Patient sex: M
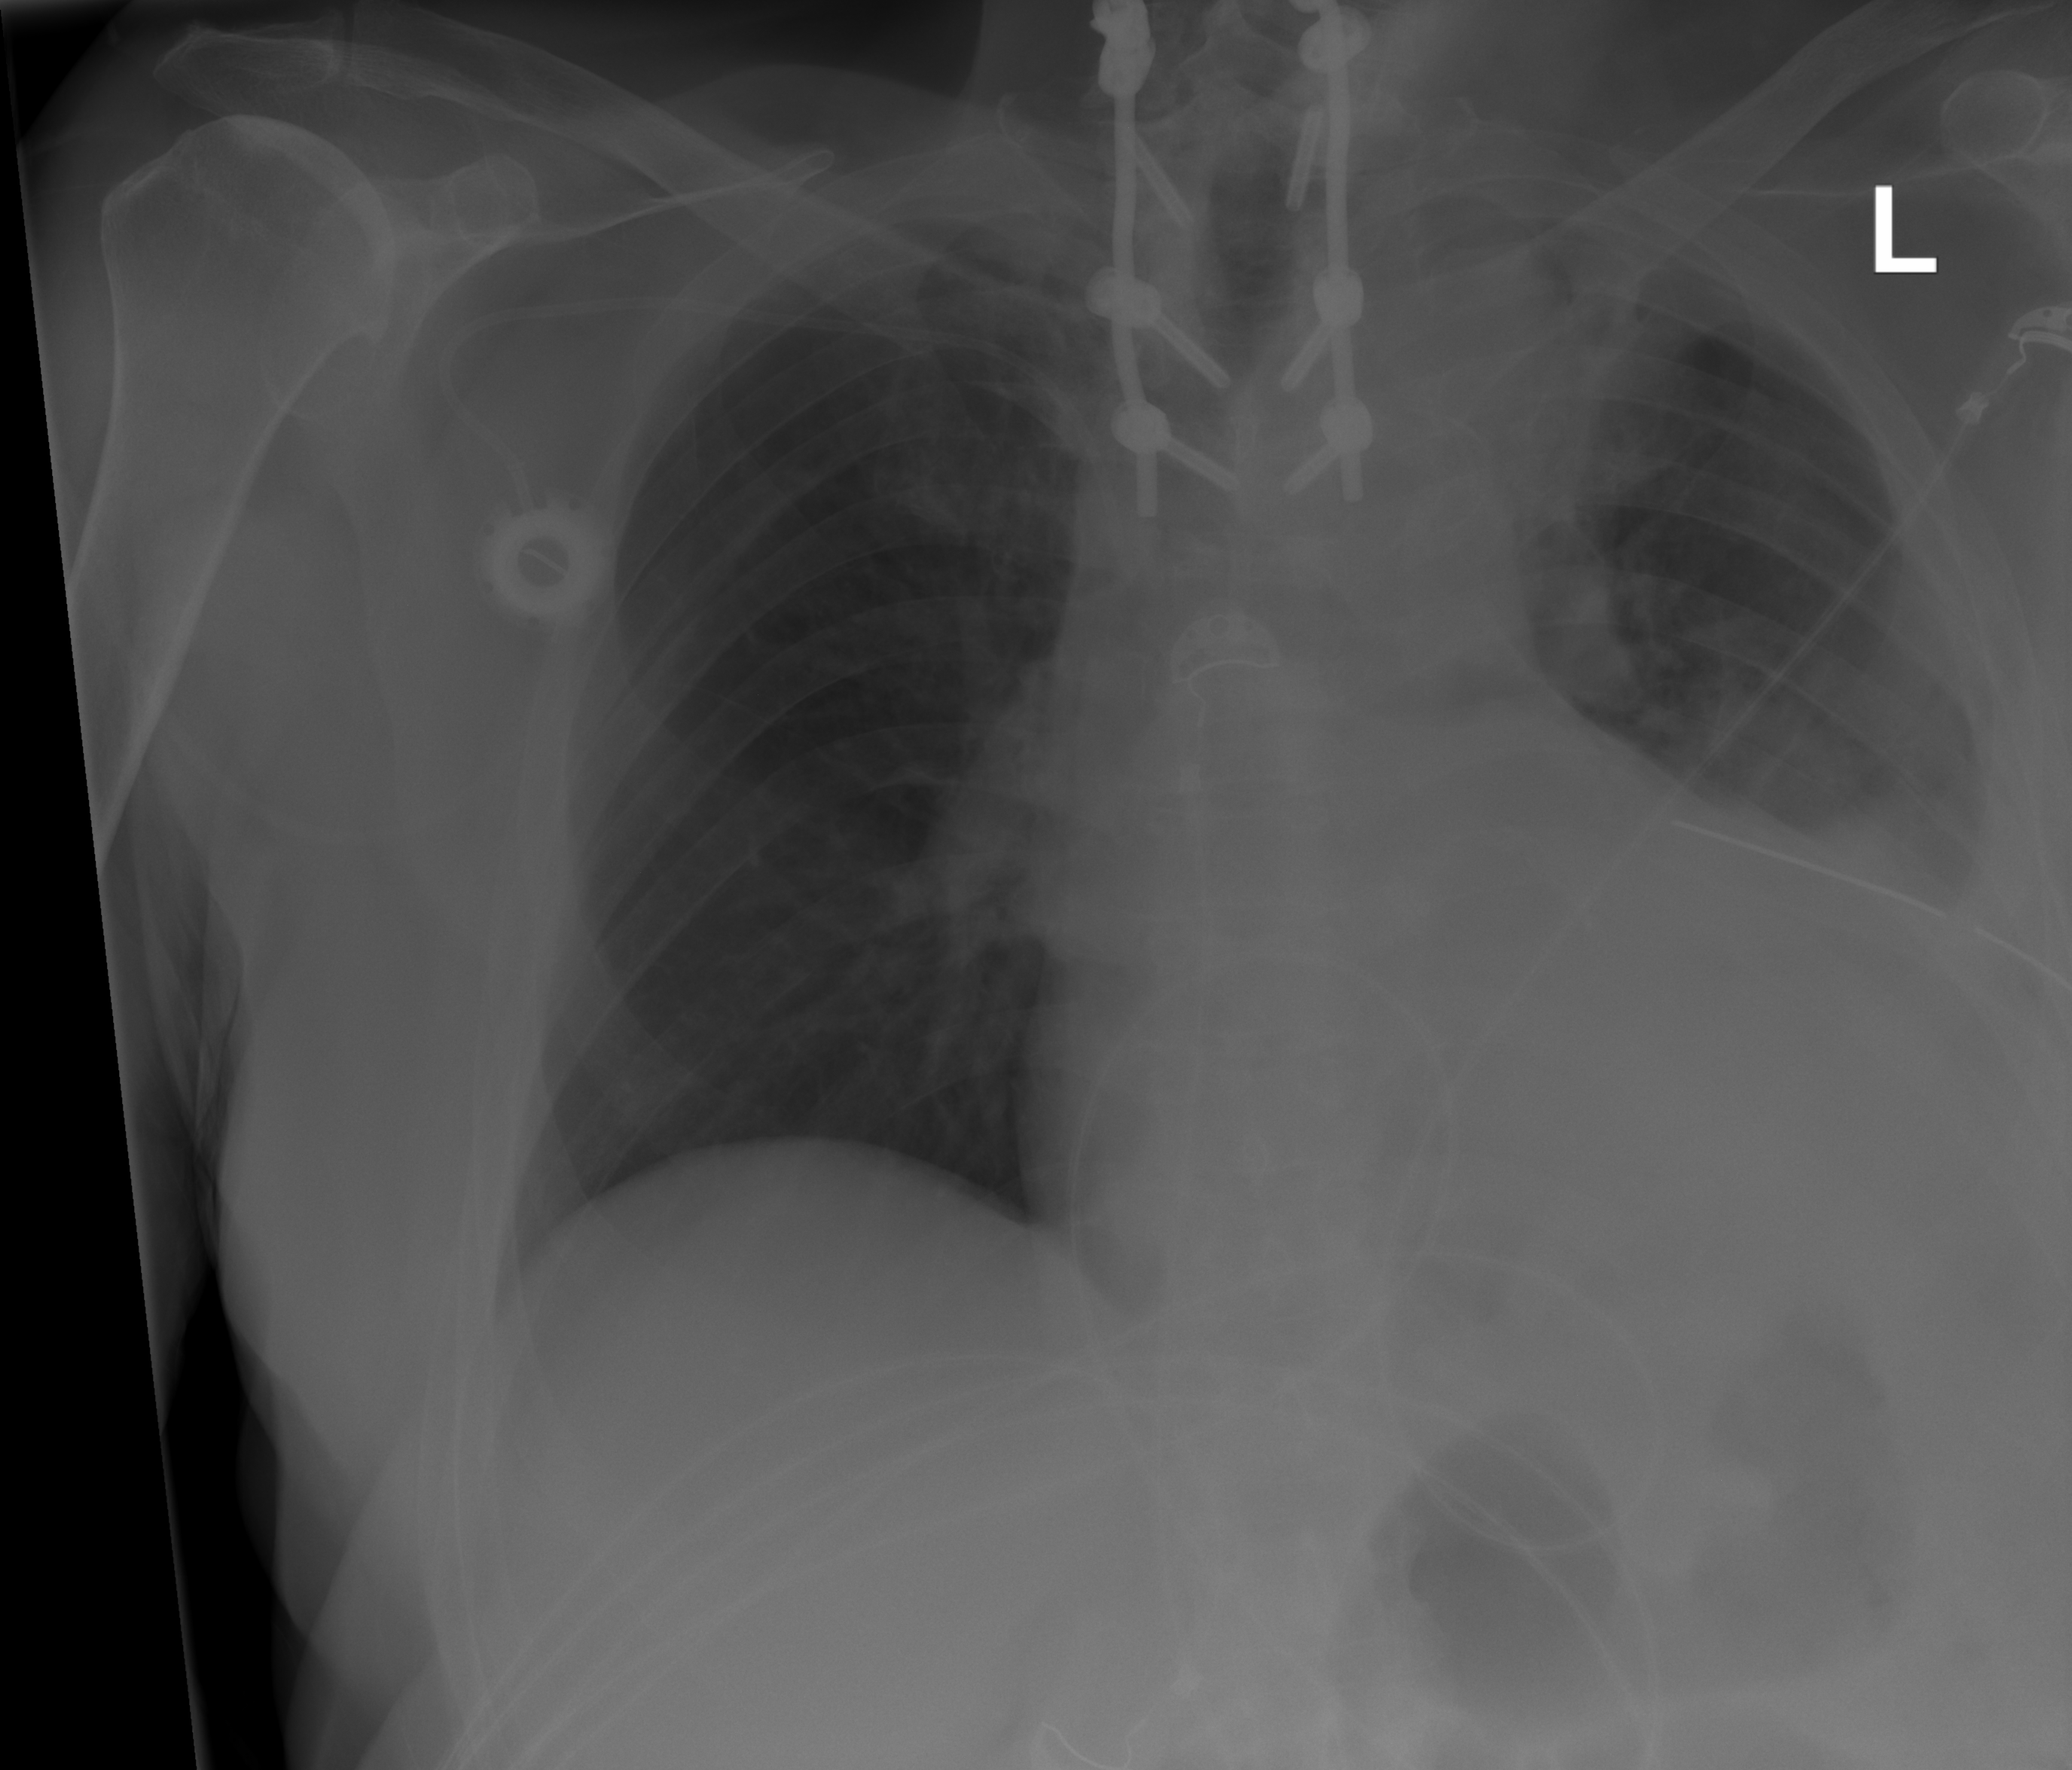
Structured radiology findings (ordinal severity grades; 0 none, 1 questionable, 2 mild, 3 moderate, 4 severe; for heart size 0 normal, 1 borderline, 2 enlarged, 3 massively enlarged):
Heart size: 2
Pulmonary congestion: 0
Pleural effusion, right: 0
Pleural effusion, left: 2
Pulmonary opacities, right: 0
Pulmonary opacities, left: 2
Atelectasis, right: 0
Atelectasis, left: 2